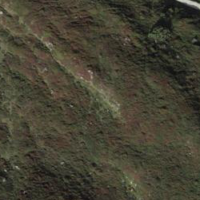
EUNIS habitat code: 31
Species observed at this site:
Huperzia selago